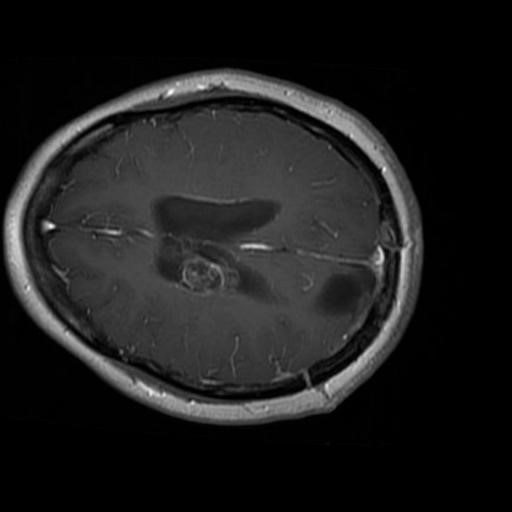
Label: brain_glioma